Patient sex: F
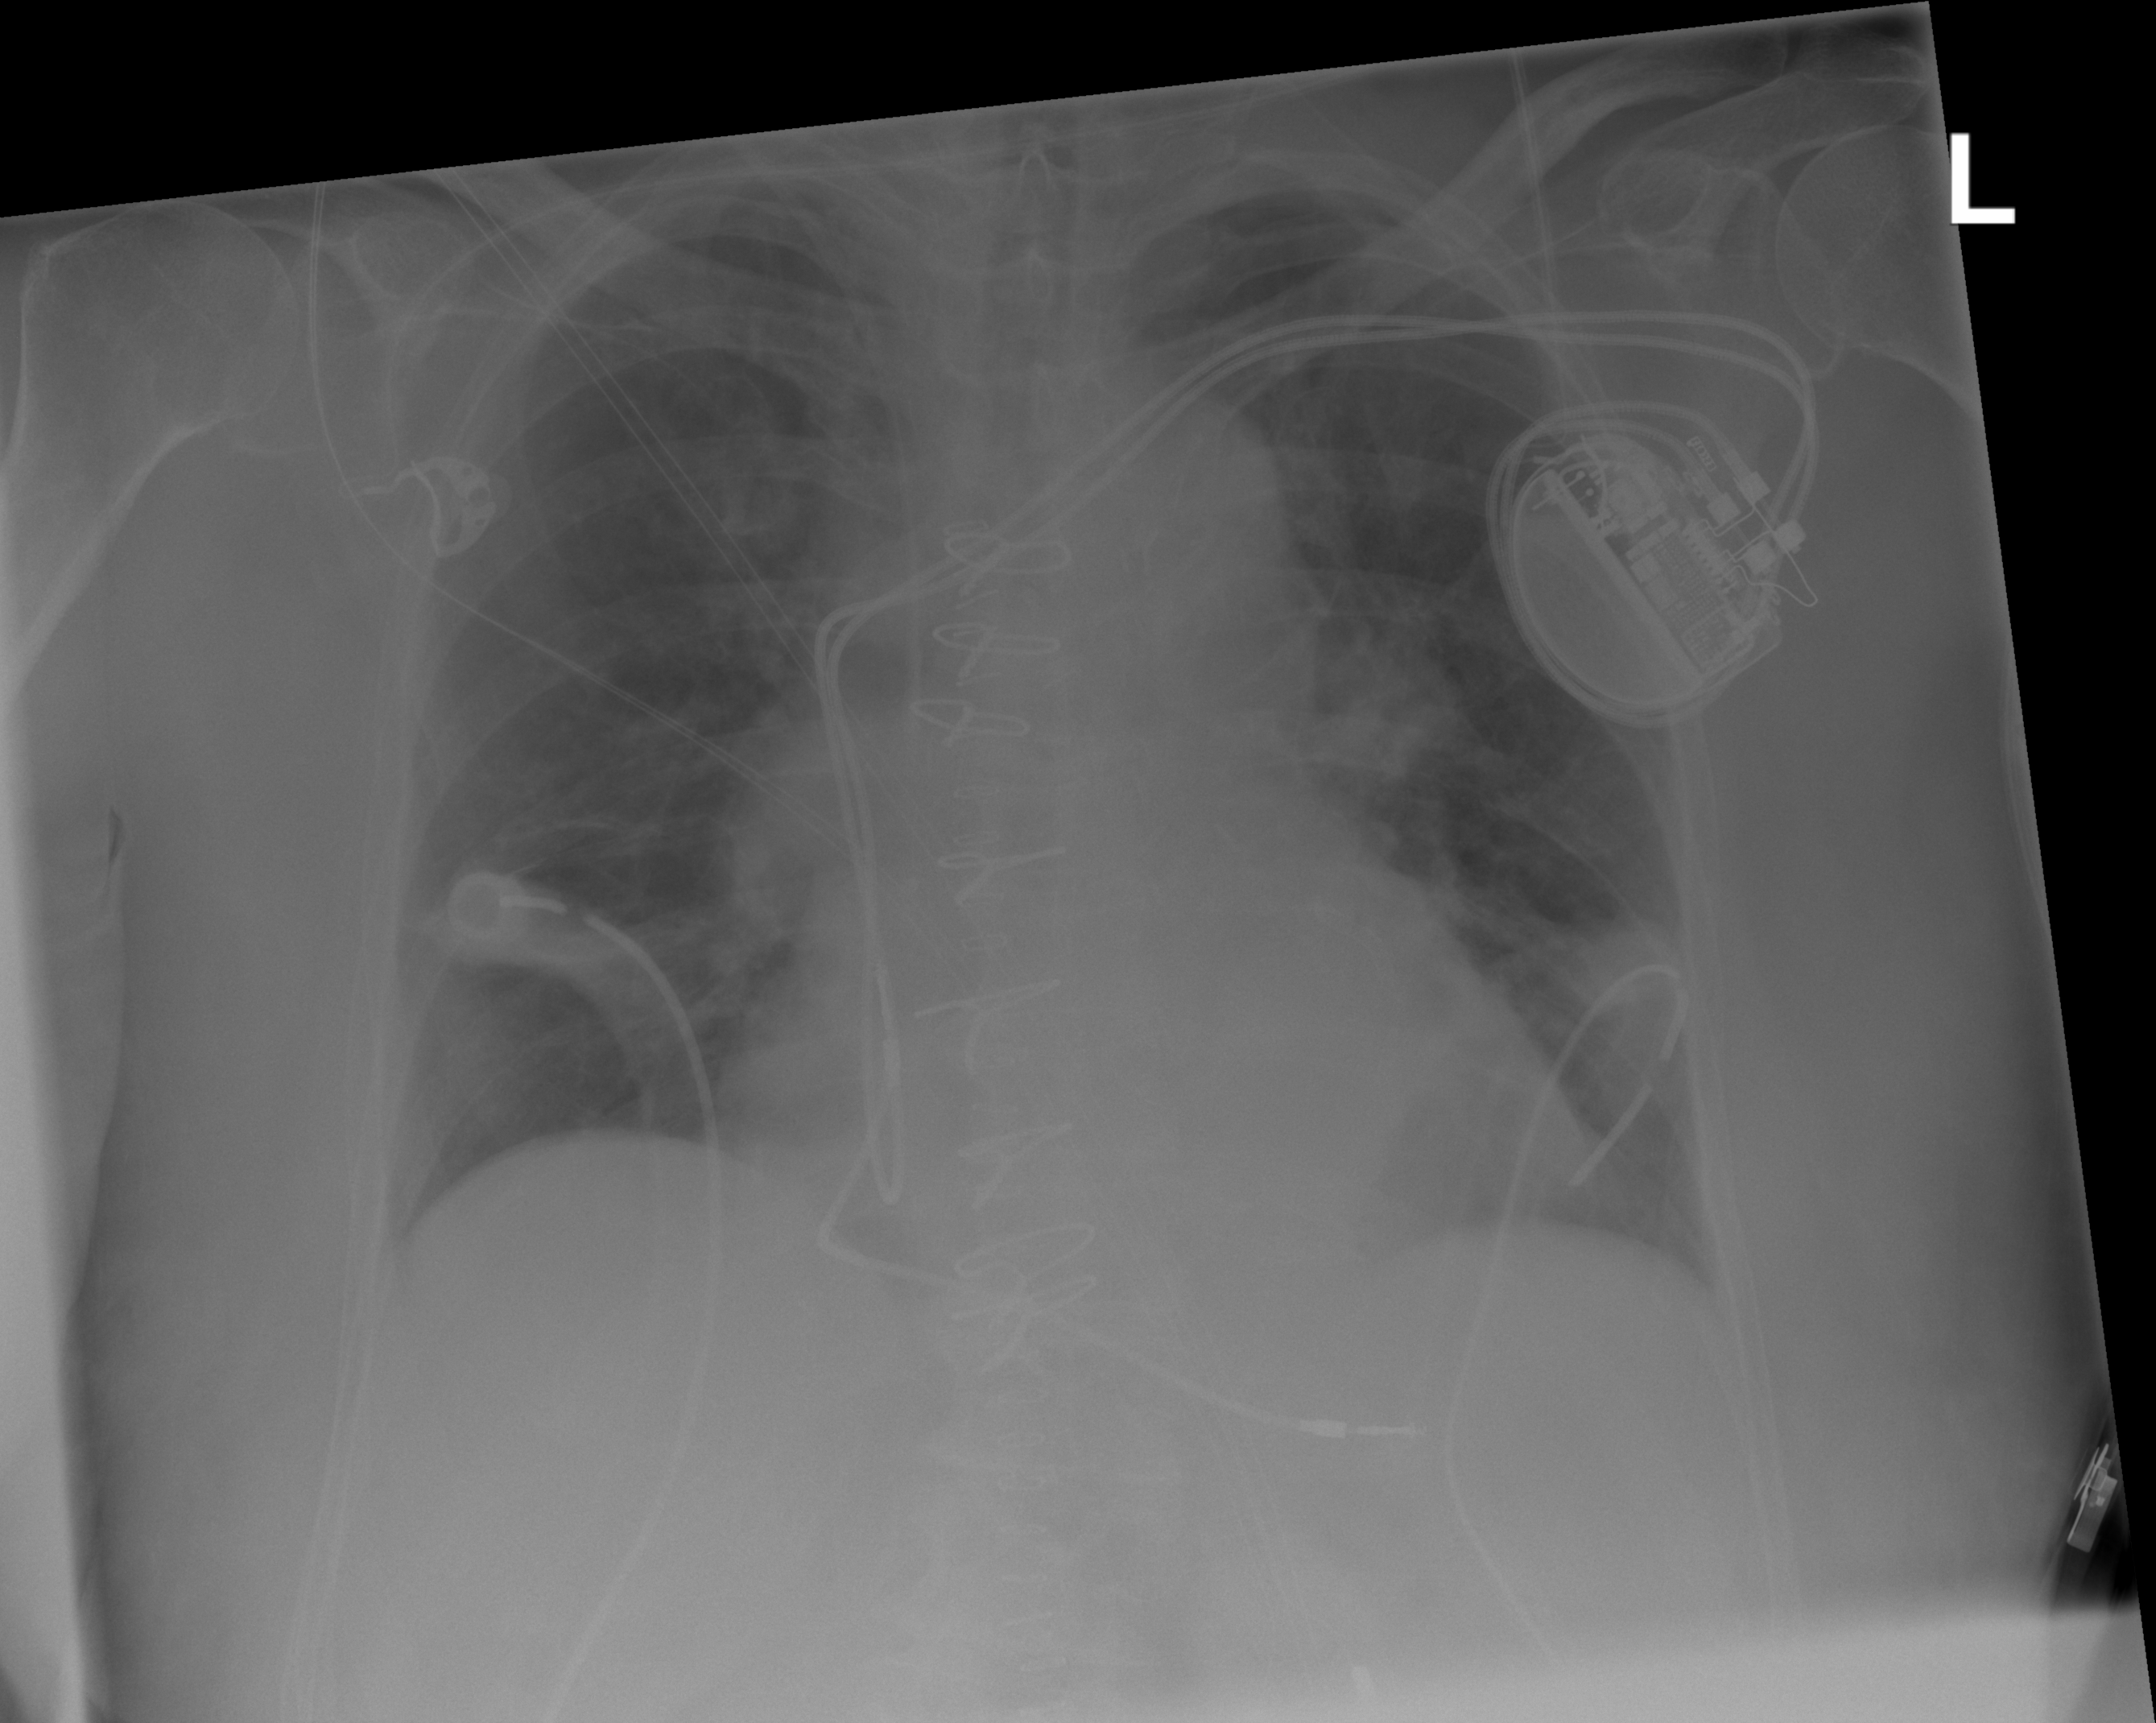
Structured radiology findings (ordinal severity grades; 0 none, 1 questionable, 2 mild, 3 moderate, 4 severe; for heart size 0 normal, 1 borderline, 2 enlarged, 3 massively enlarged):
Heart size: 1
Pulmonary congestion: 0
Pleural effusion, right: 0
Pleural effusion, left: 0
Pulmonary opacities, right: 0
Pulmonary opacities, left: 0
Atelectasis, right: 2
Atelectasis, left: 2